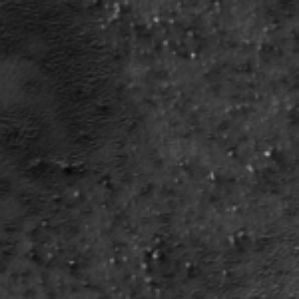
Label: frost